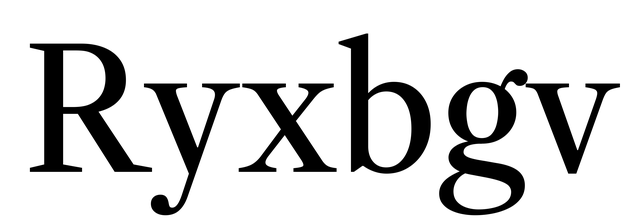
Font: LibreCaslonText_Regular